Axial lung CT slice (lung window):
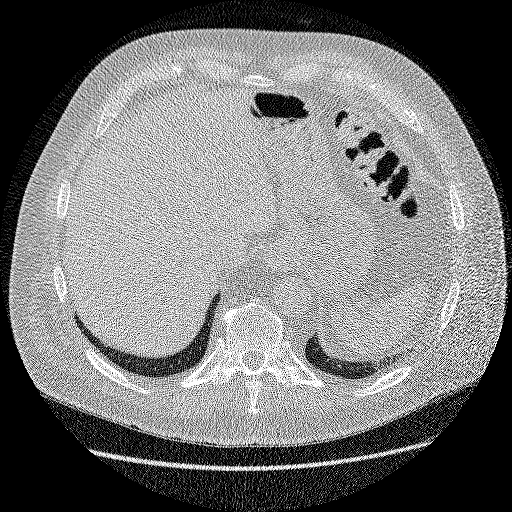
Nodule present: no